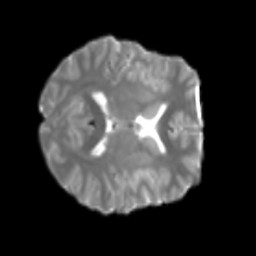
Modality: T2w
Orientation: axial
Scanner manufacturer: siemens
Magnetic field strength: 3 T
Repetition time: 4 s
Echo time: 0.0594 s